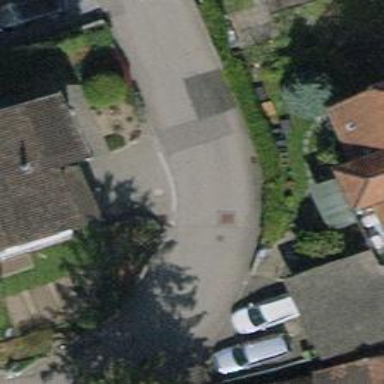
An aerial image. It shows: Smooth asphalt road in residential area.